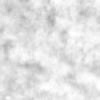
Label: no_change